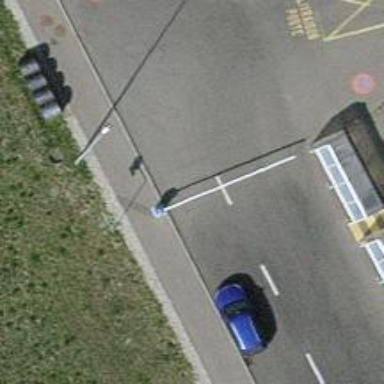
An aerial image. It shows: Lift gate barrier.